Question: I am trying to link HessianKit with a simple Xcode iOS test project.
I tried different build configurations.
I added the -ObjC switch to both the linker command line for the library project and for my main project.
This is the command line from the main project:
'''
Ld /Users/wuttke/Library/Developer/Xcode/DerivedData/MatthiasSimpleTest-gfekzjmarzscwwgbynkuztivwkpw/Build/Products/Debug-iphonesimulator/MatthiasSimpleTest.app/MatthiasSimpleTest normal i386
cd /Users/wuttke/Documents/MatthiasSimpleTest
setenv MACOSX_DEPLOYMENT_TARGET 10.6
setenv PATH "/Developer/Platforms/iPhoneSimulator.platform/Developer/usr/bin:/Developer/usr/bin:/usr/bin:/bin:/usr/sbin:/sbin"
/Developer/Platforms/iPhoneSimulator.platform/Developer/usr/bin/clang -arch i386 -isysroot /Developer/Platforms/iPhoneSimulator.platform/Developer/SDKs/iPhoneSimulator5.0.sdk -L/Users/wuttke/Library/Developer/Xcode/DerivedData/MatthiasSimpleTest-gfekzjmarzscwwgbynkuztivwkpw/Build/Products/Debug-iphonesimulator -L/Users/wuttke/Documents/MatthiasSimpleTest/MatthiasSimpleTest -L/Users/wuttke/Documents/MatthiasSimpleTest -F/Users/wuttke/Library/Developer/Xcode/DerivedData/MatthiasSimpleTest-gfekzjmarzscwwgbynkuztivwkpw/Build/Products/Debug-iphonesimulator -F/Users/wuttke/Documents/MatthiasSimpleTest -filelist /Users/wuttke/Library/Developer/Xcode/DerivedData/MatthiasSimpleTest-gfekzjmarzscwwgbynkuztivwkpw/Build/Intermediates/MatthiasSimpleTest.build/Debug-iphonesimulator/MatthiasSimpleTest.build/Objects-normal/i386/MatthiasSimpleTest.LinkFileList -mmacosx-version-min=10.6 -Xlinker -objc_abi_version -Xlinker 2 -fobjc-arc -Xlinker -no_implicit_dylibs -D__IPHONE_OS_VERSION_MIN_REQUIRED=50000 -framework UIKit -framework Foundation -framework CoreGraphics -framework HessianKit -o /Users/wuttke/Library/Developer/Xcode/DerivedData/MatthiasSimpleTest-gfekzjmarzscwwgbynkuztivwkpw/Build/Products/Debug-iphonesimulator/MatthiasSimpleTest.app/MatthiasSimpleTest
'''
This the error message from the linker:
'''
Undefined symbols for architecture i386:
"_OBJC_CLASS_$_CWHessianConnection", referenced from:
objc-class-ref in MainWindowController.o
ld: symbol(s) not found for architecture i386
clang: error: linker command failed with exit code 1 (use -v to see invocation)
'''
I attached a screenshot showing the project (it contains the HessianKit.framework, we build for i386/MacOS, iOS 5.0).

This is some output showing the contents of the library to be linked:
'''
Tobiass-MacBook-Pro:HessianKit.framework wuttke$ pwd
/Users/wuttke/Documents/MatthiasSimpleTest/HessianKit.framework
Tobiass-MacBook-Pro:HessianKit.framework wuttke$ ls
Headers HessianKit Resources Versions
Tobiass-MacBook-Pro:HessianKit.framework wuttke$ nm -arch i386 HessianKit | grep CWHessianConnection
000010a0 t +[CWHessianConnection proxyWithURL:protocol:]
<PHONE> t -[CWHessianConnection initWithHessianVersion:]
000011a0 t -[CWHessianConnection proxyWithURL:protocol:]
<PHONE> t -[CWHessianConnection setVersion:]
<PHONE> t -[CWHessianConnection version]
0000d000 S .objc_class_name_CWHessianConnection
'''
I found the suggestion to try to include the HessianKit files directly with the project. This gives compile errors because of the ARC.
Have you got any suggestions I could try? Thanks a lot in advance.
Matthias
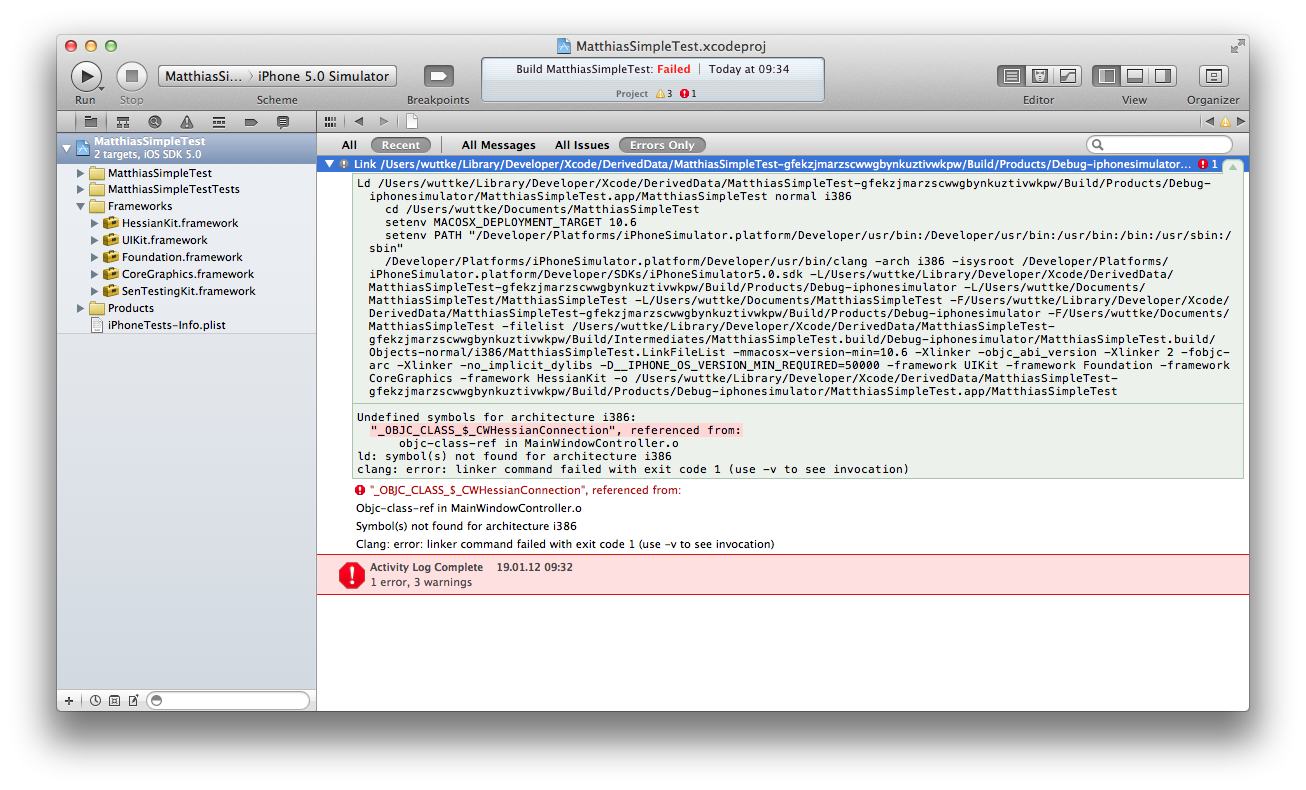
Answer: I am very new to Xcode and was able to solve this issue. I was trying to use HessianKit in a project I'm developing.
The solution to the problem is described in this post: <URL>
Apparently the iPhone simulator requires libraries to built for the architecture not .
This worked for me:
1. Open Project HessianKit (downloaded from sourceforge)
2. Set Base SDK on HessianKit target to iphonesimulator
3. Clear Base SDK for StaticHessianKit target (should default to iphonesimulator)
4. Run Build
5. Find libStaticHessianKit.a in ~/Library/Developer/Xcode/DerivedData/*/Build/Products/Debug-iphonesimulator folder
6. Drag libStaticHessianKit.a into your project. This should automatically set up library search paths.
7. Drag HessianKit framework folder to your project as well.
8. Make sure you import this where you are using HessianKit: #import <HessianKit/HessianKit.h>
Good luck.